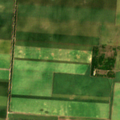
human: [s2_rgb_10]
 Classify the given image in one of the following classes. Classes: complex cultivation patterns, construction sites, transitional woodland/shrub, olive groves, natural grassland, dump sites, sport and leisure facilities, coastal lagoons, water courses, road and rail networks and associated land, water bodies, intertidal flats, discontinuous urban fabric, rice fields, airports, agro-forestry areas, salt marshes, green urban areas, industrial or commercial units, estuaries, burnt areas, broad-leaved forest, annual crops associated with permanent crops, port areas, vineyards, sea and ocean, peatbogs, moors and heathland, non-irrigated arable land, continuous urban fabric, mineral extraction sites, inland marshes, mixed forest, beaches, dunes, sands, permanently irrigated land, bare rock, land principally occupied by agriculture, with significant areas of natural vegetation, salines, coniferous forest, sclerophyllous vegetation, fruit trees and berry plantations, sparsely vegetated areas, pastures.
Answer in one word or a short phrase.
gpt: non-irrigated arable land